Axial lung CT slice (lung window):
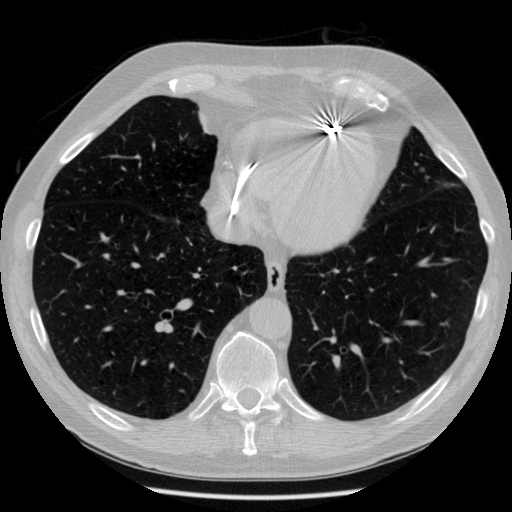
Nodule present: yes
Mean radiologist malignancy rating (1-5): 2